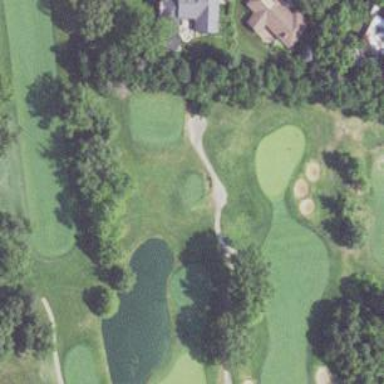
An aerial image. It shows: Pathway for golfing.